Question: is there a custom UI element on android that will behave like iOS collection view?
[like a grid view, that is scrollable]
or do I have to make a custom table layout custom cells that behave like columns?
here a shot of a UICollectionView for iOS

is there an example for this?
thanks!
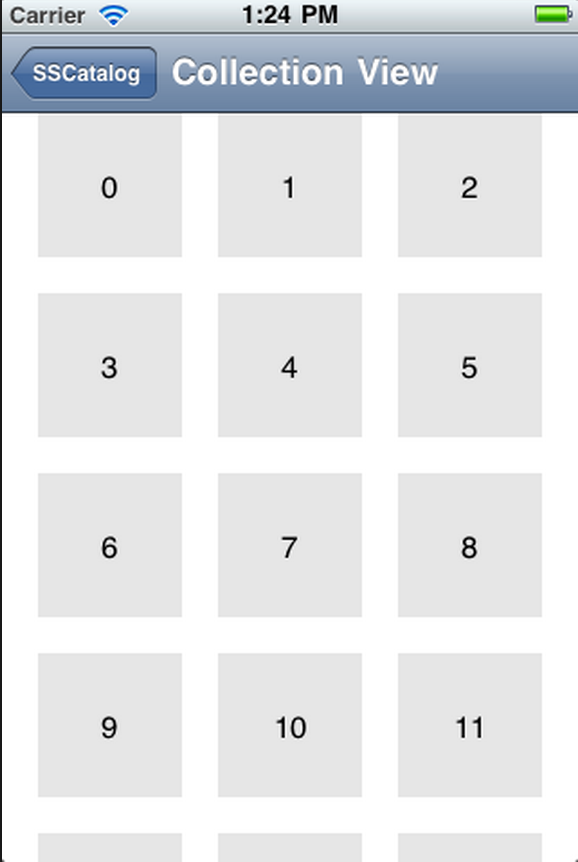
Answer: I don't know the collection view in iOS, but I guess 'TableLayout' is what you are looking for.
<URL>
In API14+ there is 'GridLayout' as well.
<URL>